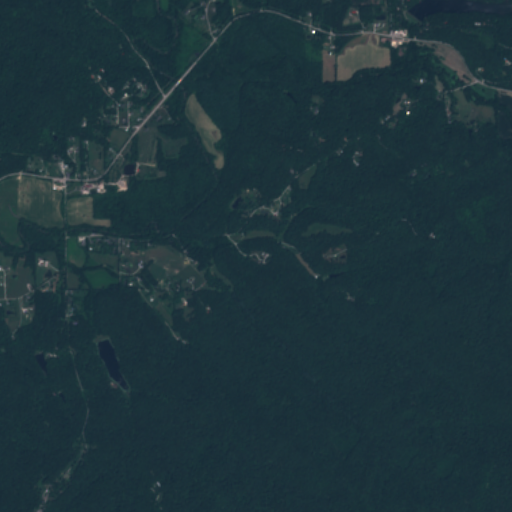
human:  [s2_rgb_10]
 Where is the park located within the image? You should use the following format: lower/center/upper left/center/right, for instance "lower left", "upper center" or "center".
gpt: The park is located in the lower left of the image.
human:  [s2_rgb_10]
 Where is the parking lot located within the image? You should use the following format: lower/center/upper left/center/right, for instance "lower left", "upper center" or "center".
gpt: The parking lot is located in the lower left of the image.
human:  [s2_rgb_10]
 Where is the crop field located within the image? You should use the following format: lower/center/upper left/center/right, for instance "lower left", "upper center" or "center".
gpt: There is no crop field in the image.